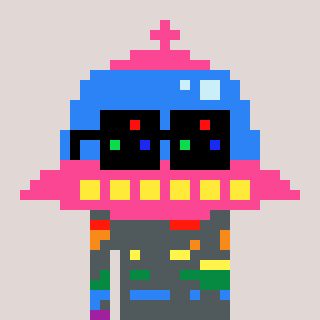
a pixel art character with square black sunglasses, a ufo-shaped head and a grayscale-colored body on a warm background